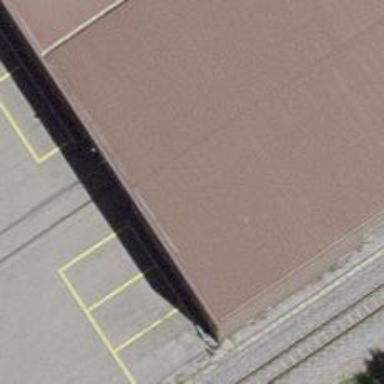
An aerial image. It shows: Railway buffer stop.